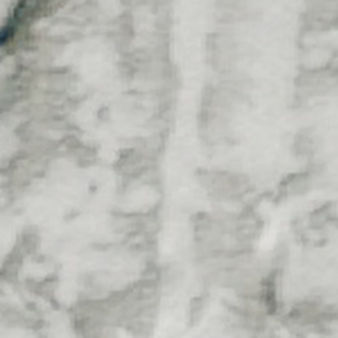
Label: other